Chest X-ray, AP view. Patient: 65 years old, sex F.
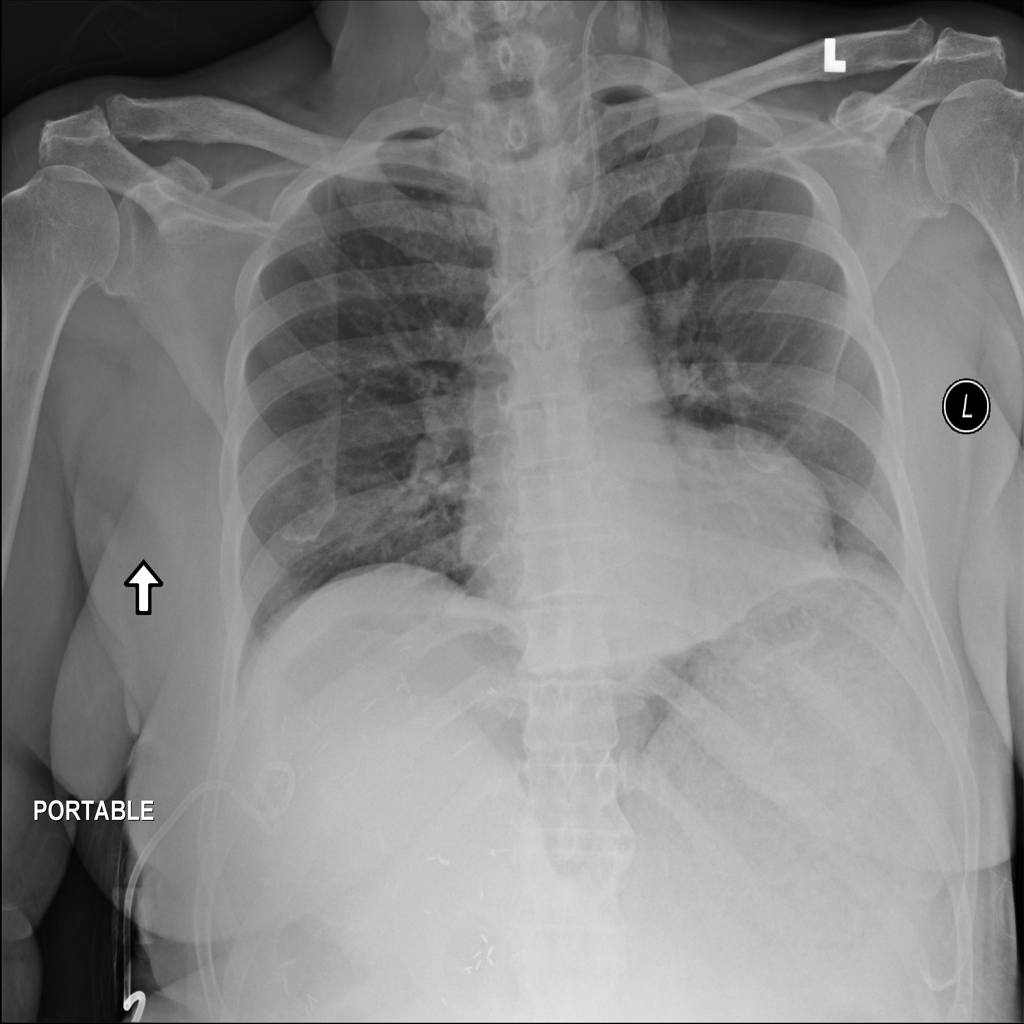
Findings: No Finding